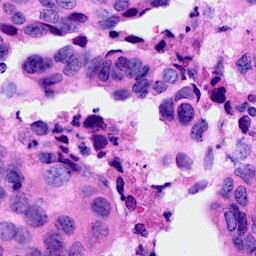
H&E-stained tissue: Breast